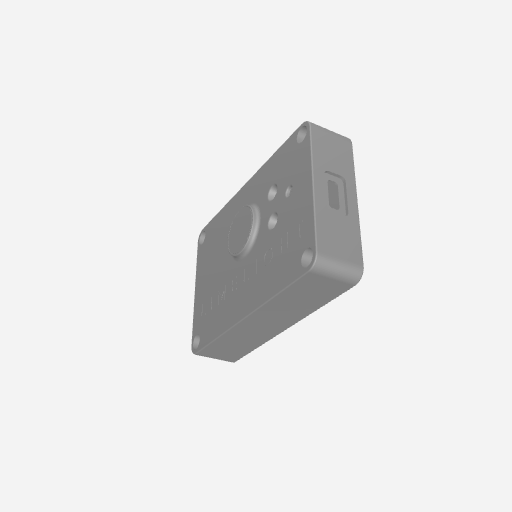
Part: Limelight3A